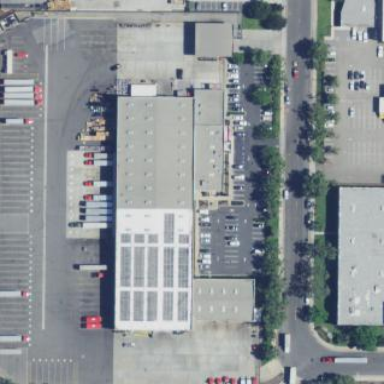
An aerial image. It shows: Warehouse.